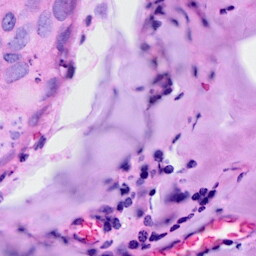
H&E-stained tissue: Breast